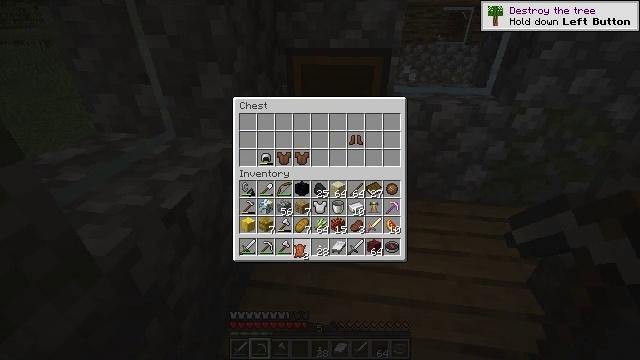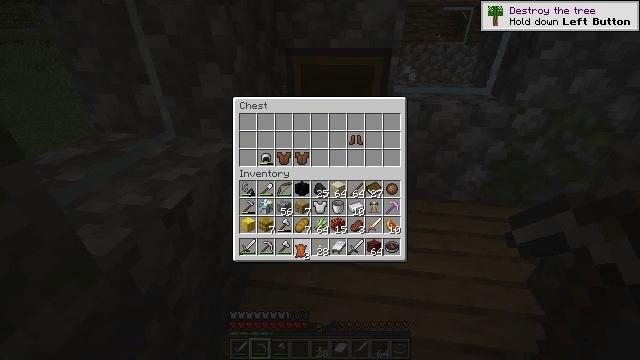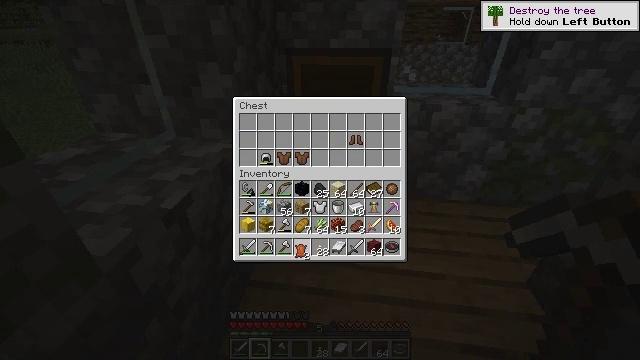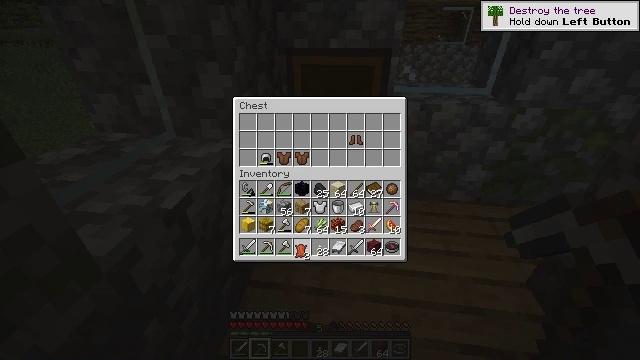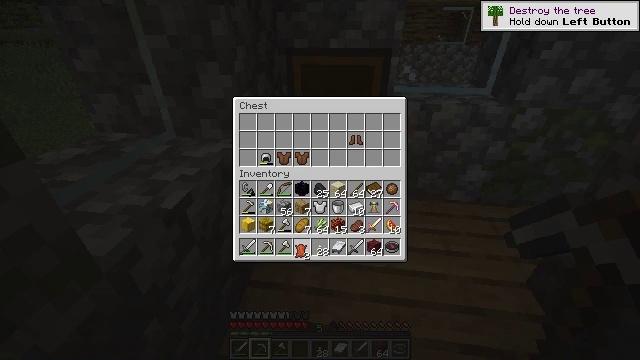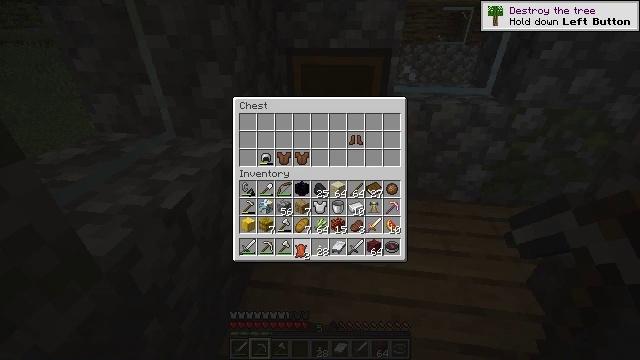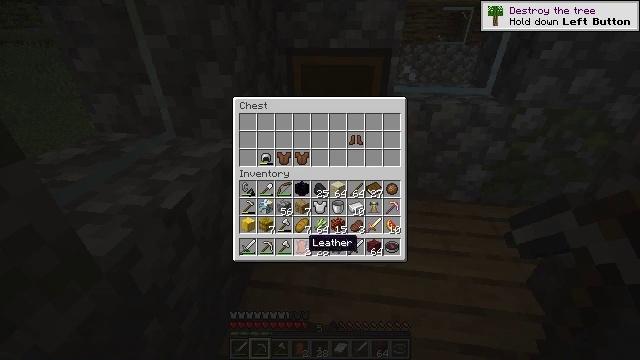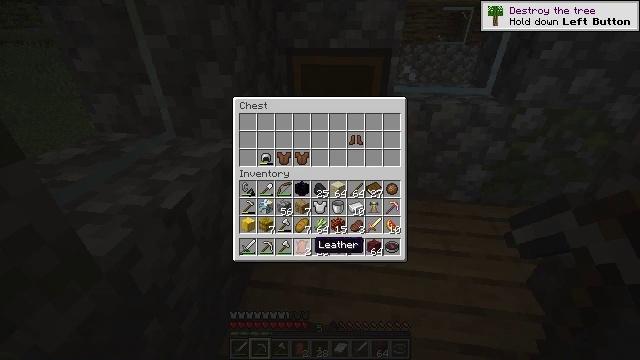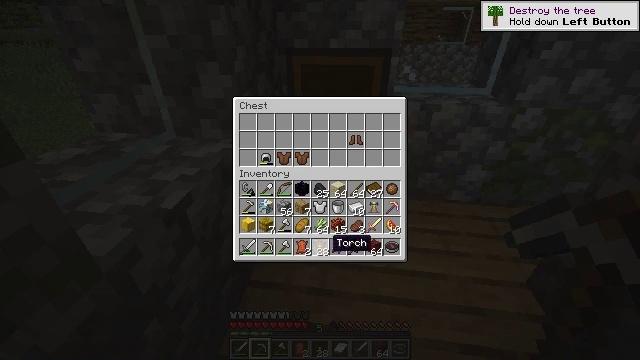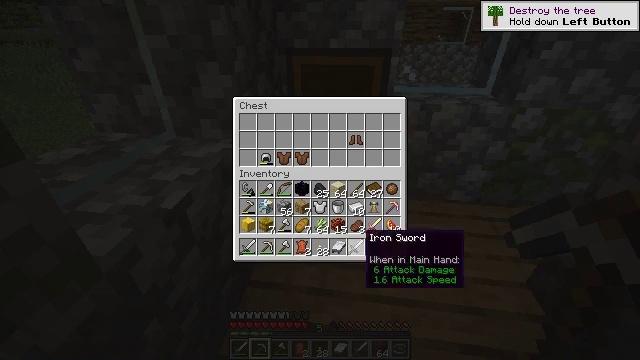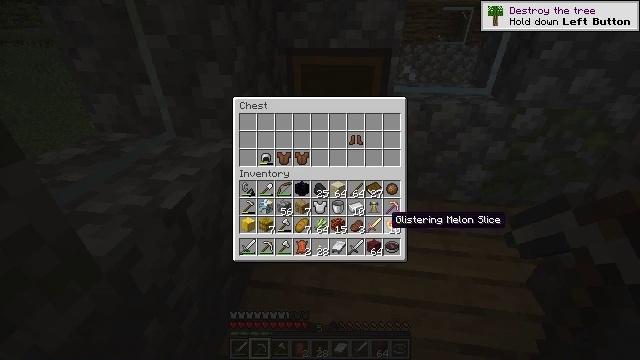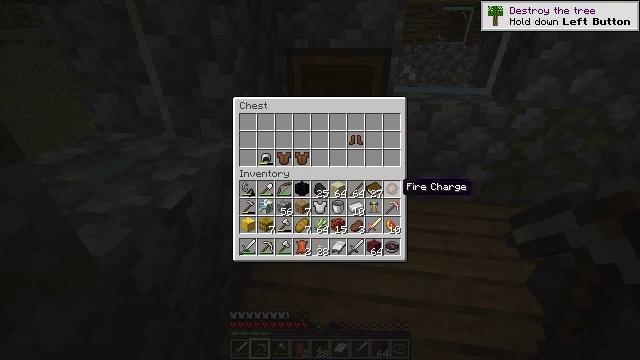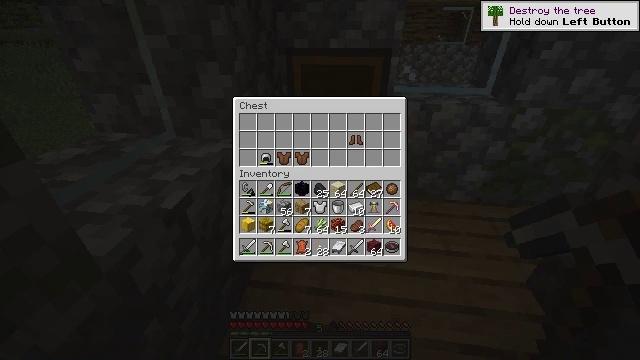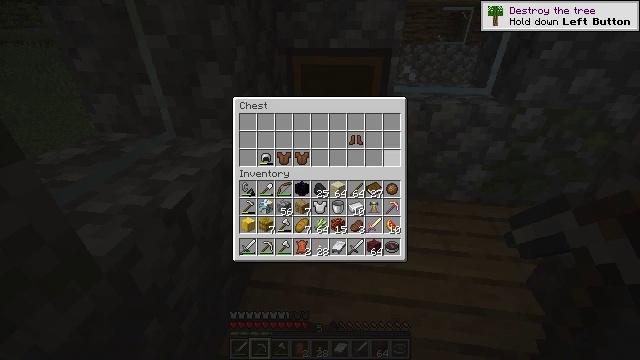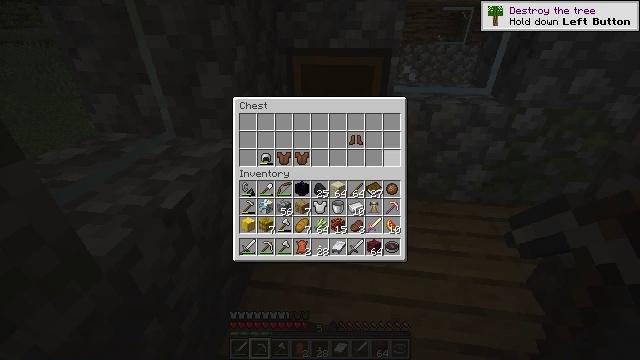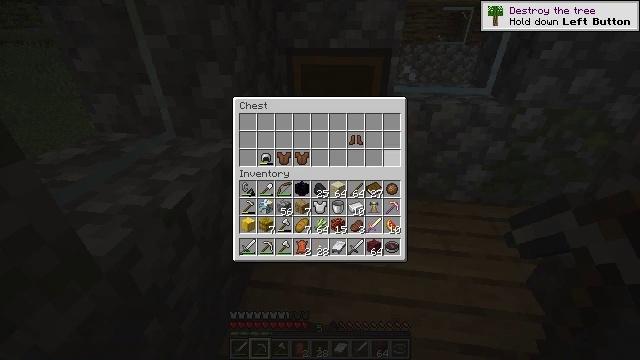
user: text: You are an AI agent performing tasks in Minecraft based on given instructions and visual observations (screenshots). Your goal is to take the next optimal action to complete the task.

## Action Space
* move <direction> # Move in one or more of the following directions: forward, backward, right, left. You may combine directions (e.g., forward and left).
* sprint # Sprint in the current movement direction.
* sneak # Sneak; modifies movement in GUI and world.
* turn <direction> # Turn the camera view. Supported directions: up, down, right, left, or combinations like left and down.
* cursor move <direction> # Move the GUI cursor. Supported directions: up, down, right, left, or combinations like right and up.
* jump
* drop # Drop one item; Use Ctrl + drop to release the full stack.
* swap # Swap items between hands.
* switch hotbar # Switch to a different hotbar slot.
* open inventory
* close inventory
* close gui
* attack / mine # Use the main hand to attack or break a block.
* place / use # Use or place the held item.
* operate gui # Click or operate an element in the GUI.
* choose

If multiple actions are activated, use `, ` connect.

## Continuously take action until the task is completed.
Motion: motion action
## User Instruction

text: Destroy the cauldron to put it in your inventory.
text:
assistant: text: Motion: no_op
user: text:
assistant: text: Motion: no_op
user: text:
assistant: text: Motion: attack / mine
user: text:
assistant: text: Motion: attack / mine
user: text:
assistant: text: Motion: attack / mine
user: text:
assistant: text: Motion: no_op
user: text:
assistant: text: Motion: no_op
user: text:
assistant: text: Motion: turn right
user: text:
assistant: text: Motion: turn right
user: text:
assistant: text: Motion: turn right and up
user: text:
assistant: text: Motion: turn right and up
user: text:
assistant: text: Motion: turn up
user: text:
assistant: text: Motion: turn up
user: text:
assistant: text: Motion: no_op
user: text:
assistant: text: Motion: turn up
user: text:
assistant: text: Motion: no_op
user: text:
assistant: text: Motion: turn left
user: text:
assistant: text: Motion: turn left
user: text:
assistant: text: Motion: no_op
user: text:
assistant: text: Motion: no_op
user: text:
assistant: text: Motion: no_op
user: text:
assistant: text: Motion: no_op
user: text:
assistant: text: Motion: no_op
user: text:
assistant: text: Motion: no_op
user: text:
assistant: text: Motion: turn right
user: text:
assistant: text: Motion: turn right
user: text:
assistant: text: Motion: turn right and down
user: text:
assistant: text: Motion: turn right and down
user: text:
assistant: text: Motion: turn right
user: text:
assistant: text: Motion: no_op